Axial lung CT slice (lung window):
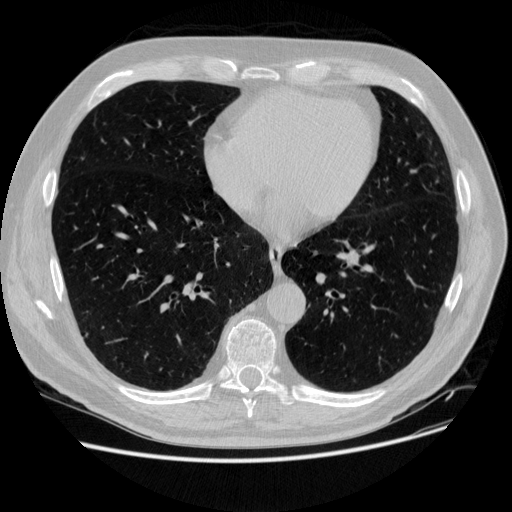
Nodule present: no